Aerial crown-view tile of a tropical tree (Barro Colorado Island, Panama), acquired 20240918:
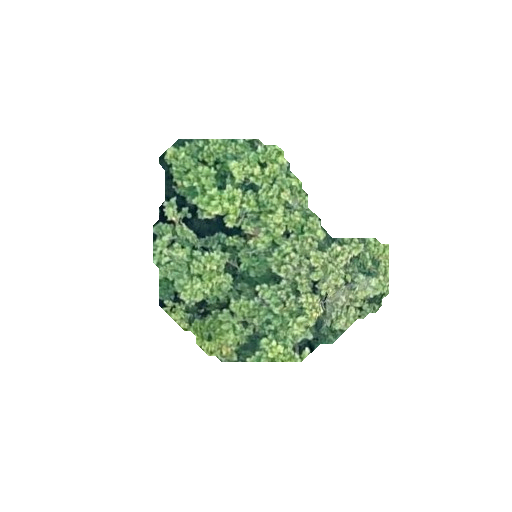
Species: Anacardium excelsum
GBIF accepted scientific name: Anacardium excelsum
Crown area: 58.198 m²